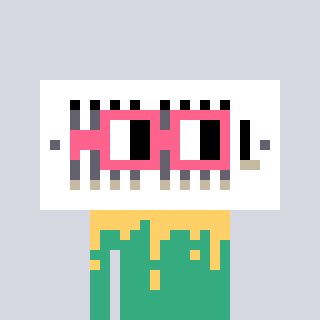
a pixel art character with square pink glasses, a vent-shaped head and a teal-colored body on a cool background